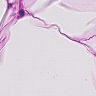
Metastatic tissue present: no